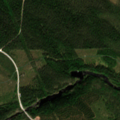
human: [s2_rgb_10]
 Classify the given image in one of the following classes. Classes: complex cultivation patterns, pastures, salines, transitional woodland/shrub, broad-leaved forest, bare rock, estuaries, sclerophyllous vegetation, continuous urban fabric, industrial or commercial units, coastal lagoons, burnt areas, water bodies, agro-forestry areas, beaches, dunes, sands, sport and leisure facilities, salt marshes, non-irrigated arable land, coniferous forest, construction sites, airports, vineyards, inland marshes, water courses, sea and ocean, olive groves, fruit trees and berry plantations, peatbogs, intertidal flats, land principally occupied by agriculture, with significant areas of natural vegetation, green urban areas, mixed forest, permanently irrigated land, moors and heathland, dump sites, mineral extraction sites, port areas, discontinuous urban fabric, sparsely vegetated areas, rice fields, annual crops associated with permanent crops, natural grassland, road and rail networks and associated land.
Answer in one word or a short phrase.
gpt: coniferous forest, transitional woodland/shrub